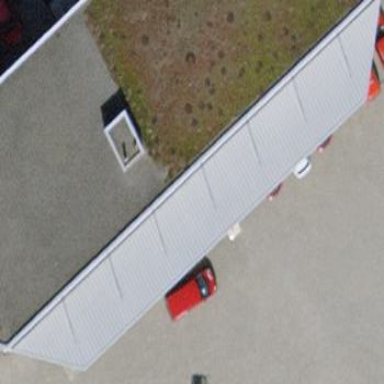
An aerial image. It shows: View of roof of building.